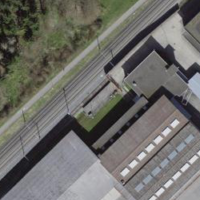
EUNIS habitat code: 54
Species observed at this site:
Sorbus aucuparia